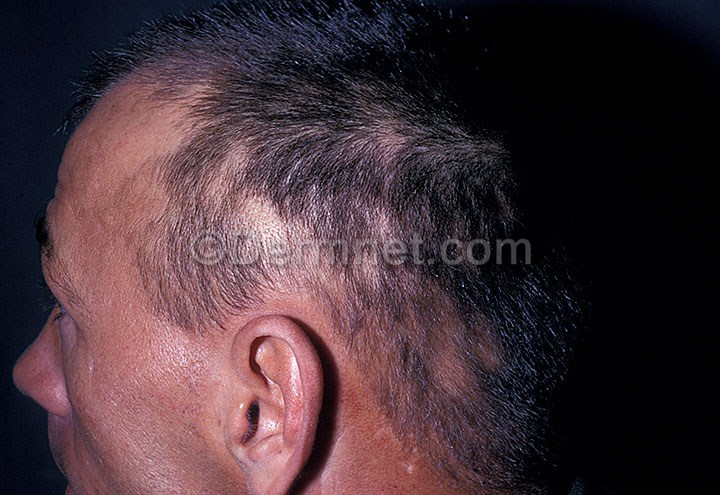
Disease: Hair Loss Photos Alopecia and other Hair Diseases